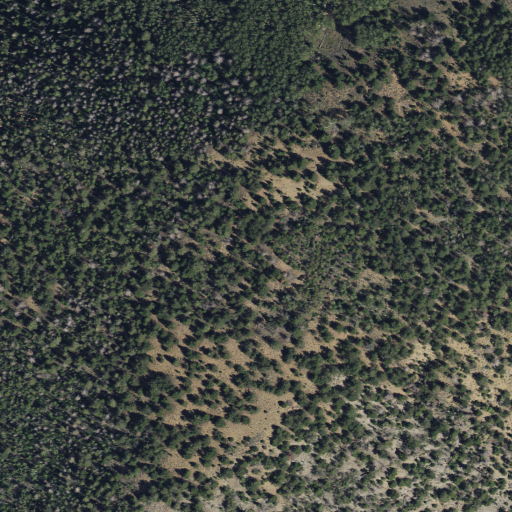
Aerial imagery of mountain in Utah named Corral Point containing evergreen forest, deciduous forest, shrub, and mixed forest